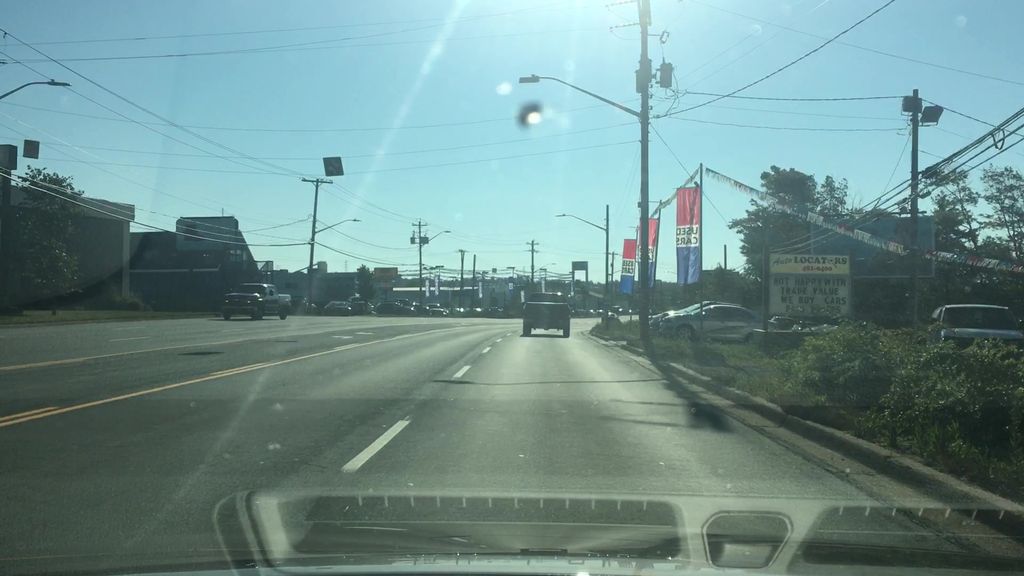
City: halifax